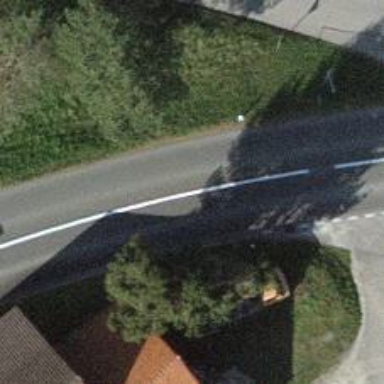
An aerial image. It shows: Secondary road with asphalt surface.